Aerial crown-view tile of a tropical tree (Barro Colorado Island, Panama), acquired 20250915:
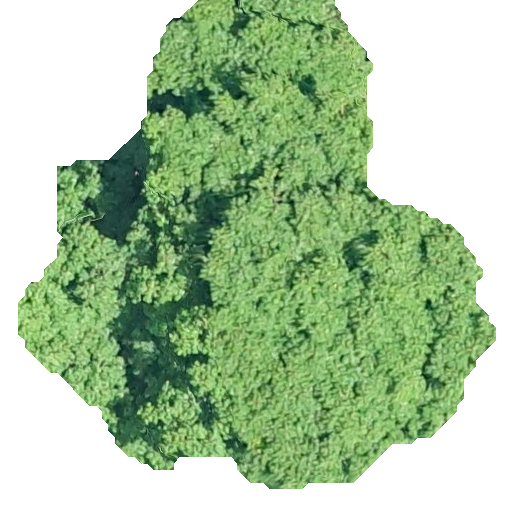
Species: Tachigali panamensis
GBIF accepted scientific name: Tachigali panamensis
Crown area: 223.525 m²